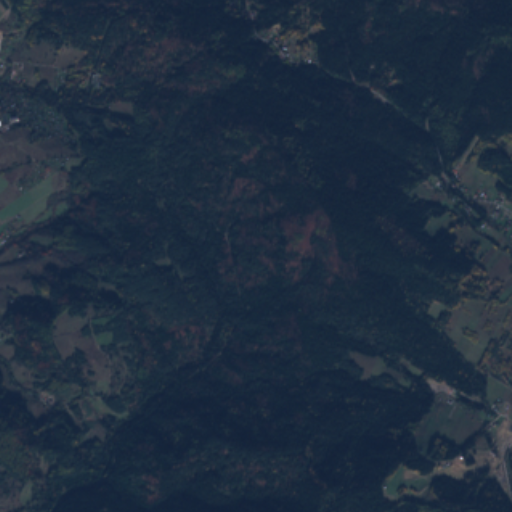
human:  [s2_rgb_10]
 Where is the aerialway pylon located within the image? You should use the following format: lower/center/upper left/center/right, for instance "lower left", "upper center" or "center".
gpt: The aerialway pylon is located in the lower right of the image.
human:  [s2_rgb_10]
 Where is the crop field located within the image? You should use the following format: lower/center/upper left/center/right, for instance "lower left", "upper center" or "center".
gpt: The crop field is located in the right of the image.
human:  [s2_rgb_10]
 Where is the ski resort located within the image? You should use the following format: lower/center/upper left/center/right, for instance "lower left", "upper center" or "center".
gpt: The ski resort is located in the lower right of the image.
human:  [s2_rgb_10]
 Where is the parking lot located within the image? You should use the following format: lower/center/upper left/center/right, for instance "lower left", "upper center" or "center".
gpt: There is no parking lot in the image.